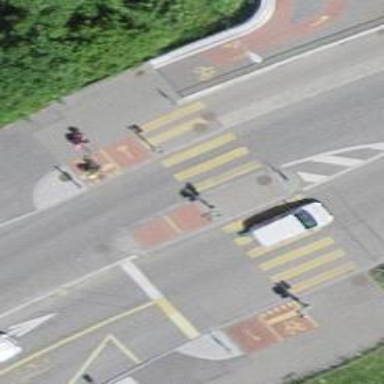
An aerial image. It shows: Crossing with traffic signals and central island.